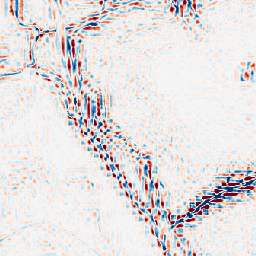
Category: wavelet
Decomposition family: wavelet_reverse_biorthogonal
Decomposition parameters: wavelet: rbio3.5
level: 3
Upsampling method: bicubic
Upsampling parameters: scale: 8
Upsampling scale: 8